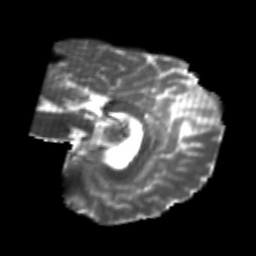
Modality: T2w
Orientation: sagittal
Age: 23
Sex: female
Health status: healthy
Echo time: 0.074 s